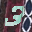
Label: 3